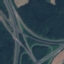
Label: Highway